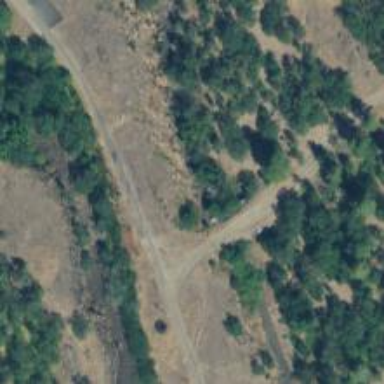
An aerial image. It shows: Track road on bridge.